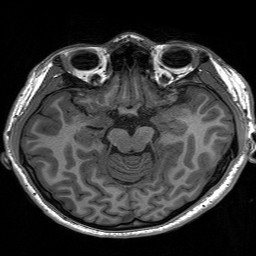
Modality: T1w
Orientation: coronal
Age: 24
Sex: male
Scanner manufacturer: siemens
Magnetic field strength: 3 T
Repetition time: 2.3 s
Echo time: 0.00197 s